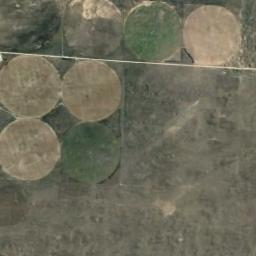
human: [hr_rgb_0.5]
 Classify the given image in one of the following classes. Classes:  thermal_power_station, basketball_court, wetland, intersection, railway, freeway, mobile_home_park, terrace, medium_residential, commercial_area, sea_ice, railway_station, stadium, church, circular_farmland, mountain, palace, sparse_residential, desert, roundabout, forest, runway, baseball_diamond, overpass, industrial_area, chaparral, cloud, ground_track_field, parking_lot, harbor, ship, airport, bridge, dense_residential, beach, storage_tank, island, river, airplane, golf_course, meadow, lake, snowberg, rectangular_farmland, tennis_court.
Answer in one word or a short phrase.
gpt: circular_farmland